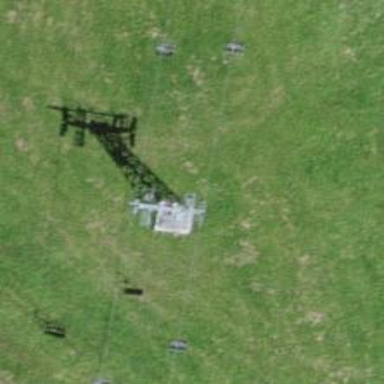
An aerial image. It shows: Pylon used for aerialway.